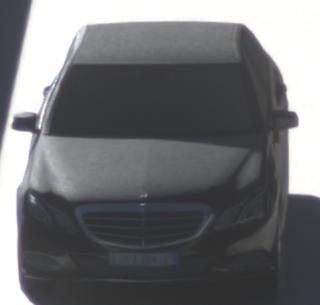
Make: Mercedes-Benz
Model: E 200
Detailed model: E-Class (212) Limousine
Model produced from: 2013/04
Model produced until: 2015/10
Doors: 4
Color: black
Road condition: wet road
Daytime: sunrise or sunset
Contrast: medium contrast